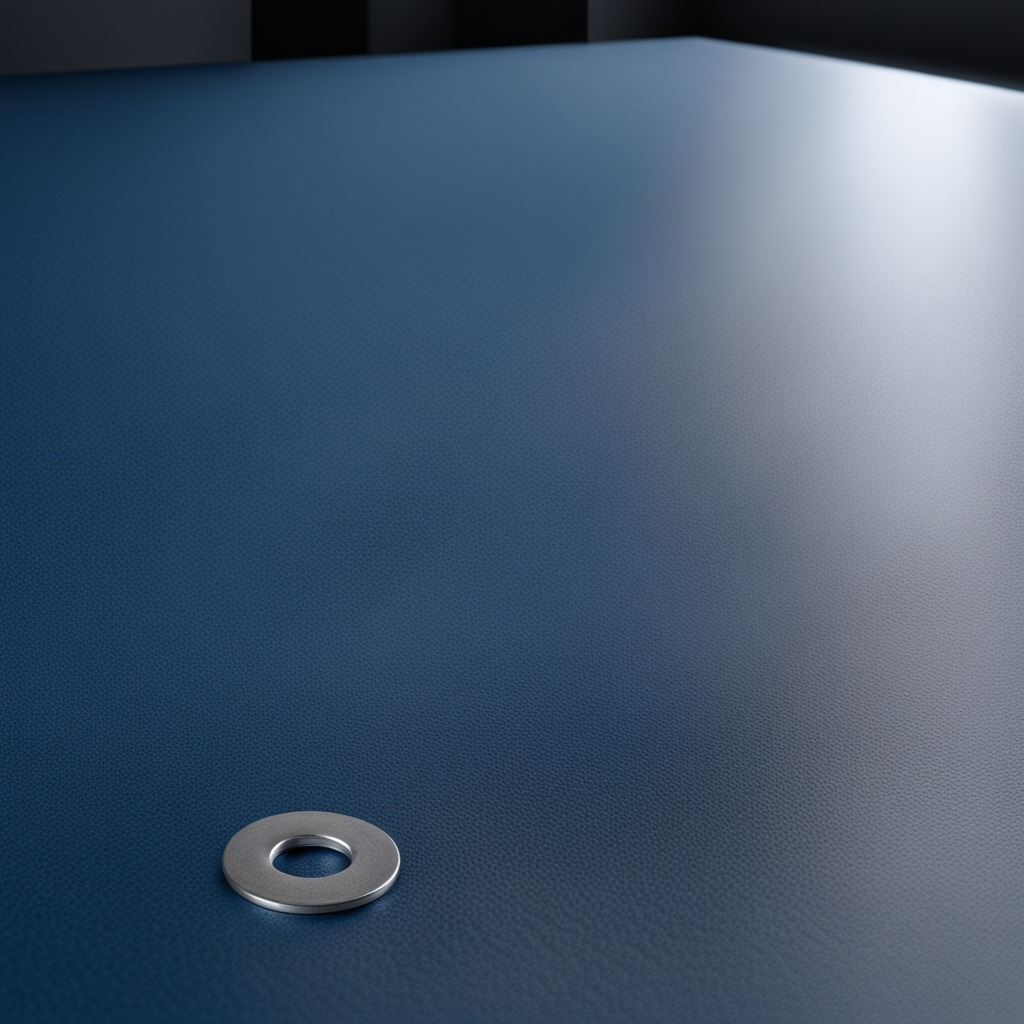
A flat metal washer lying on a clean granite tabletop covered with a blue rubber mat inside a workshop under bright overhead lighting crisp shadows high clarity worn but beneath the mat